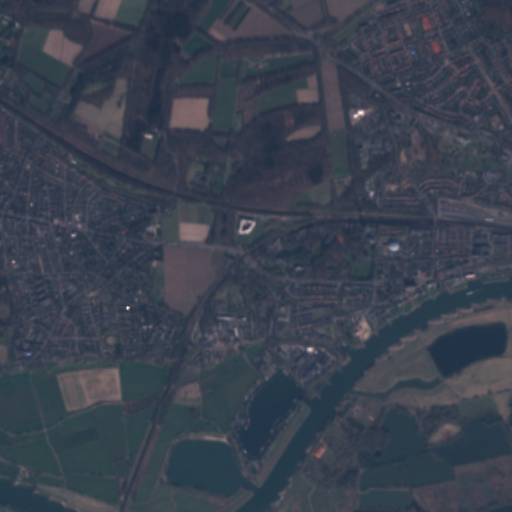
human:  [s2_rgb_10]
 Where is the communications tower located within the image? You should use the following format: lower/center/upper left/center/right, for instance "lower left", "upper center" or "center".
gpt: The communications tower is located in the center right of the image.
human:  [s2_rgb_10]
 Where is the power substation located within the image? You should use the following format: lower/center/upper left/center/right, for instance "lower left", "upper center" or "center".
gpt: The power substation is located in the center right of the image.
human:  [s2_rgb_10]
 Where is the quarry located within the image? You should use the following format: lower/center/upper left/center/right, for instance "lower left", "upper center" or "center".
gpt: There is no quarry in the image.